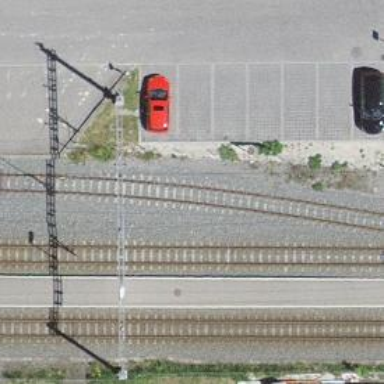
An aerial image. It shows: Narrow-gauge railway in service yard. The railway is electrified with contact line.